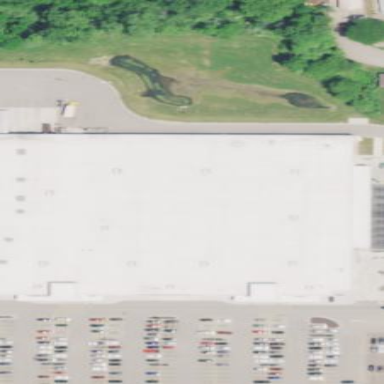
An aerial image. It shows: Supermarket located in building.